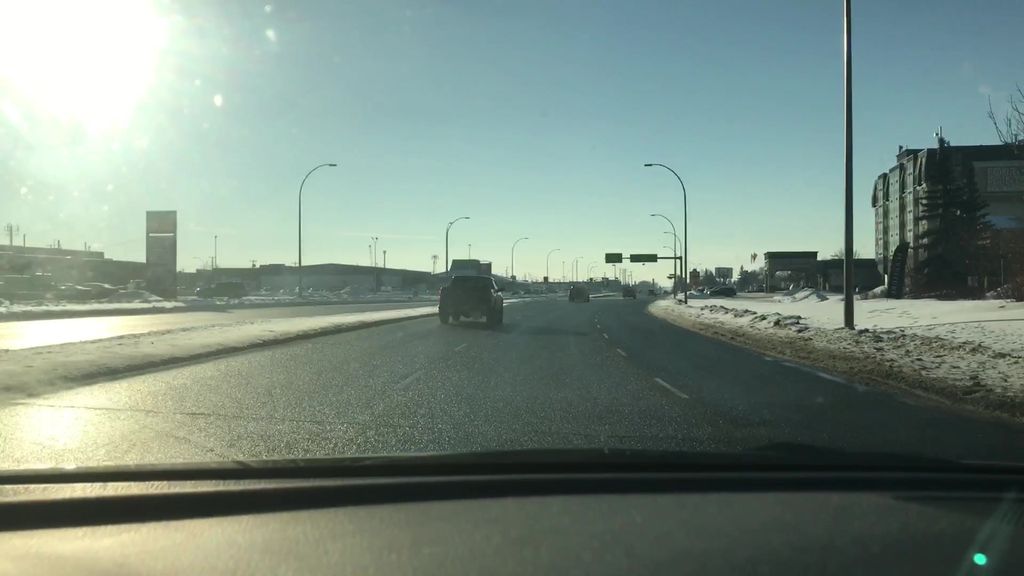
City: edmonton